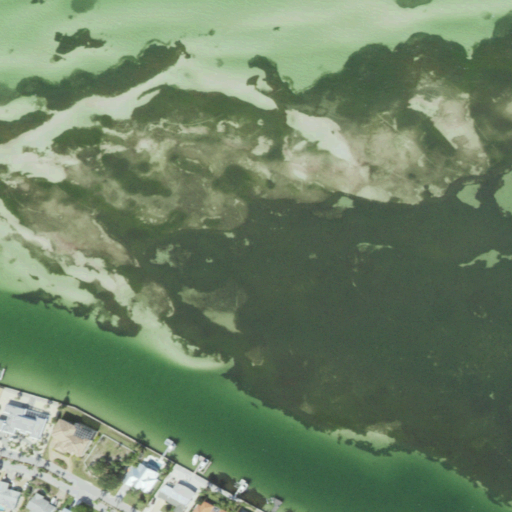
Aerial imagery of bar in Florida named Key ROyale Bar containing open water, herbaceous wetlands, medium intensity development, high intensity development, and woody wetlands